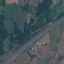
Land use / land cover: Highway